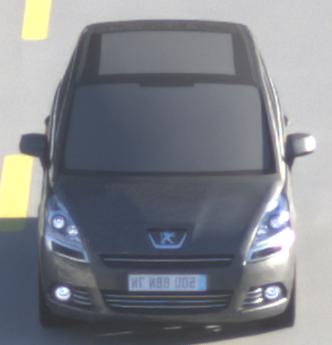
Make: Peugeot
Model: 5008 120 VTi
Detailed model: 5008 (I) Van
Model produced from: 2009/10
Model produced until: 2011/07
Doors: 5
Color: gray
Road condition: wet road
Daytime: sunrise or sunset
Contrast: medium contrast